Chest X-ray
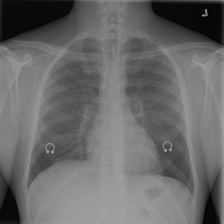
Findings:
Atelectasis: negative
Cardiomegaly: negative
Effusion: negative
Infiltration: negative
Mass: negative
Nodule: negative
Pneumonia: negative
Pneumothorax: negative
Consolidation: negative
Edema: negative
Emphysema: negative
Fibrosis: negative
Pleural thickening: negative
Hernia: negative